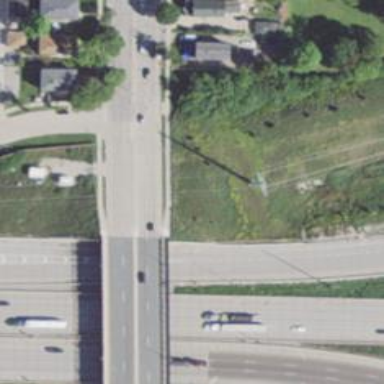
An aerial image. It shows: Tertiary road with asphalt surface running over bridge. It is dual carriageway.